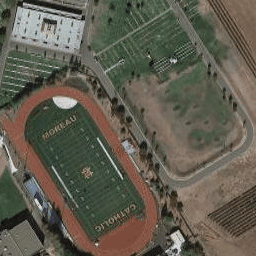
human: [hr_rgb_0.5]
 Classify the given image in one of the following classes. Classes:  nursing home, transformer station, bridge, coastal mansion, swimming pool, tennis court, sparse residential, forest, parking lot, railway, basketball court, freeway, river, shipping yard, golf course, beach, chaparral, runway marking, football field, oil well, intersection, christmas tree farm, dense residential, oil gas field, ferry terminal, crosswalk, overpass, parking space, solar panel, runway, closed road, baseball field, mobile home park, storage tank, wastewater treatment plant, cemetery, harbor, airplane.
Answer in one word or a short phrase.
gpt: football field